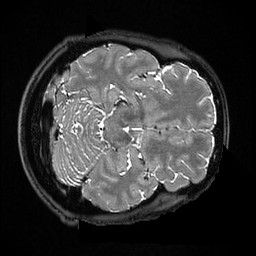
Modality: T2w
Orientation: axial
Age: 30
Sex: male
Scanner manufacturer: ge
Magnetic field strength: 3 T
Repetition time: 3.202 s
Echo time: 0.05868 s